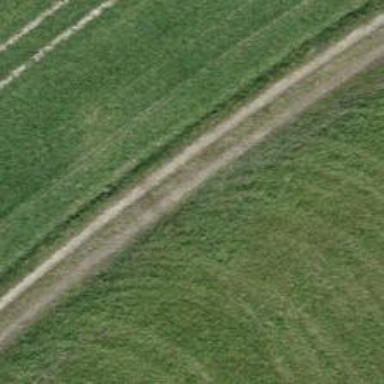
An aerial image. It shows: Grass track with grade5 tracktype.